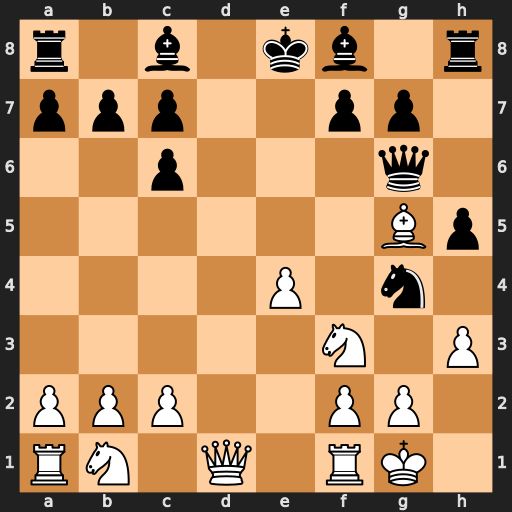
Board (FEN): r1b1kb1r/ppp2pp1/2p3q1/6Bp/4P1n1/5N1P/PPP2PP1/RN1Q1RK1
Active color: w
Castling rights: kq
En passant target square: -
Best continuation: Qd8#